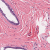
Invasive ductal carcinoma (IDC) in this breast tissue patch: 0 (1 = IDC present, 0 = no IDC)